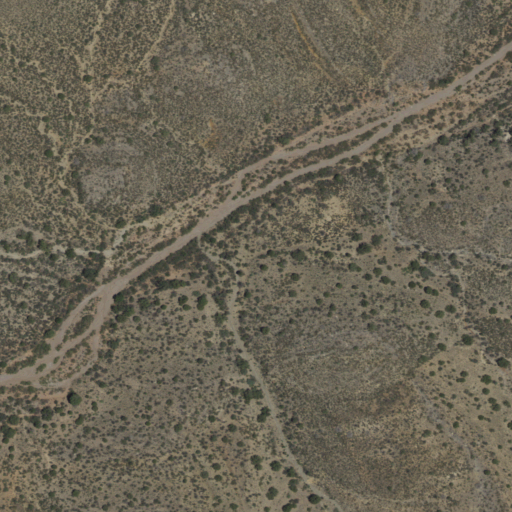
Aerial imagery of valley in New Mexico named Buckhorn Canyon containing only shrub